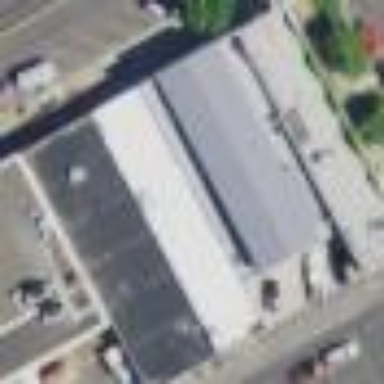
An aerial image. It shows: Retail building.